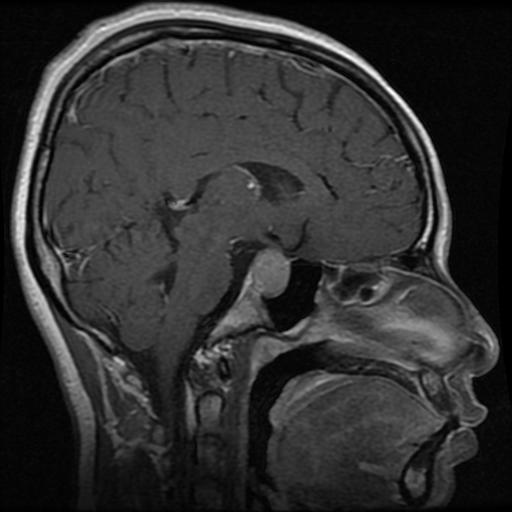
Label: pituitary